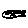
Label: fish